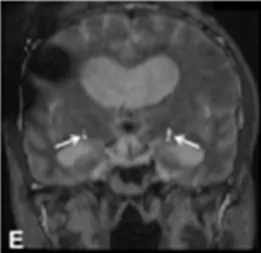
Coronal) confirmed the lead placement on the GPi bilaterally (white straight arrows).
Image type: radiology (mri)